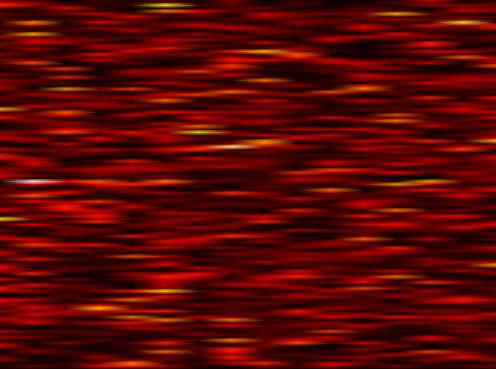
Label: UFMC